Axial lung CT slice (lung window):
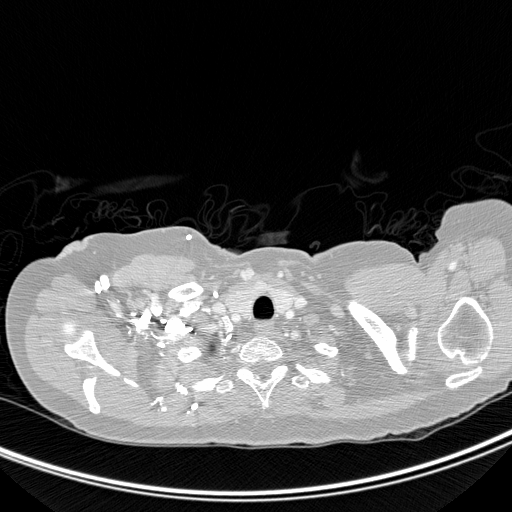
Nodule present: no